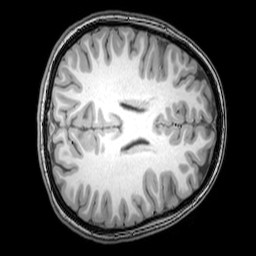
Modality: T1w
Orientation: axial
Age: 20
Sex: female
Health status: healthy
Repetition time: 0.081 s
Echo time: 0.037 s